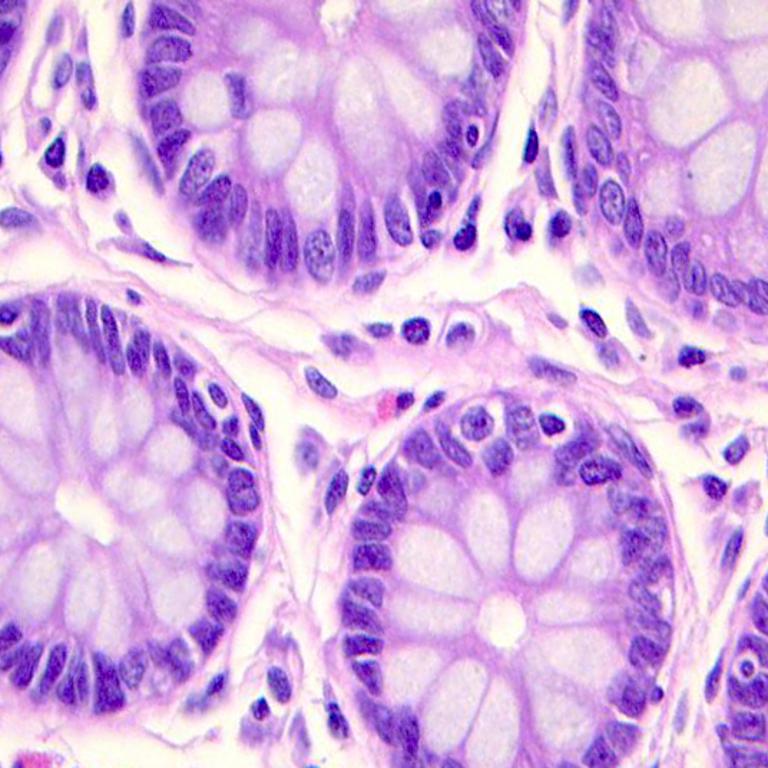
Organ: colon
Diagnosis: benign